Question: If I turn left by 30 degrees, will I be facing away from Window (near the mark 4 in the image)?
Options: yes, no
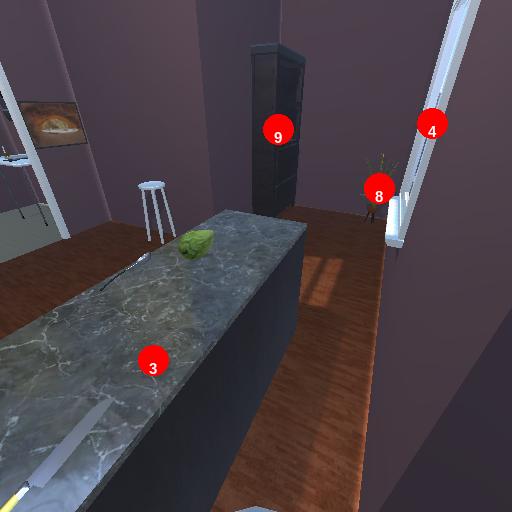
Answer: yes